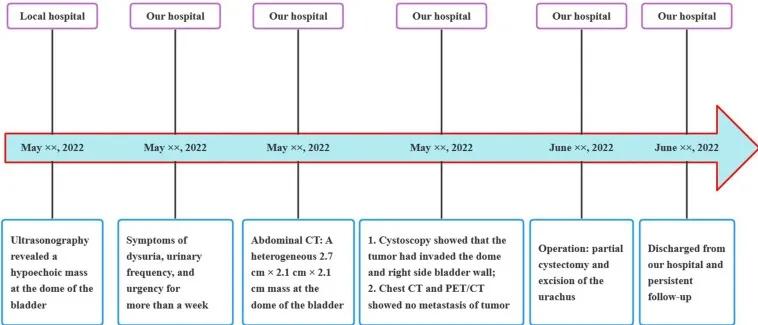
Medical timeline of the patient with primary urachal leiomyosarcoma. CT, computed tomography; PET/CT, positron emission tomography/computed tomography.
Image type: chart (chart)